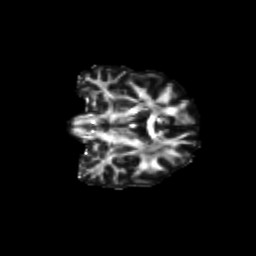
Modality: FA
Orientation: coronal
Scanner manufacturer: siemens
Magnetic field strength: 3 T
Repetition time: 9.2 s
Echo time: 0.084 s